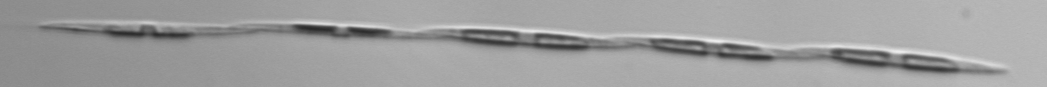
Label: Pseudo-nitzschia